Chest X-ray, AP view. Patient: 56 years old, sex F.
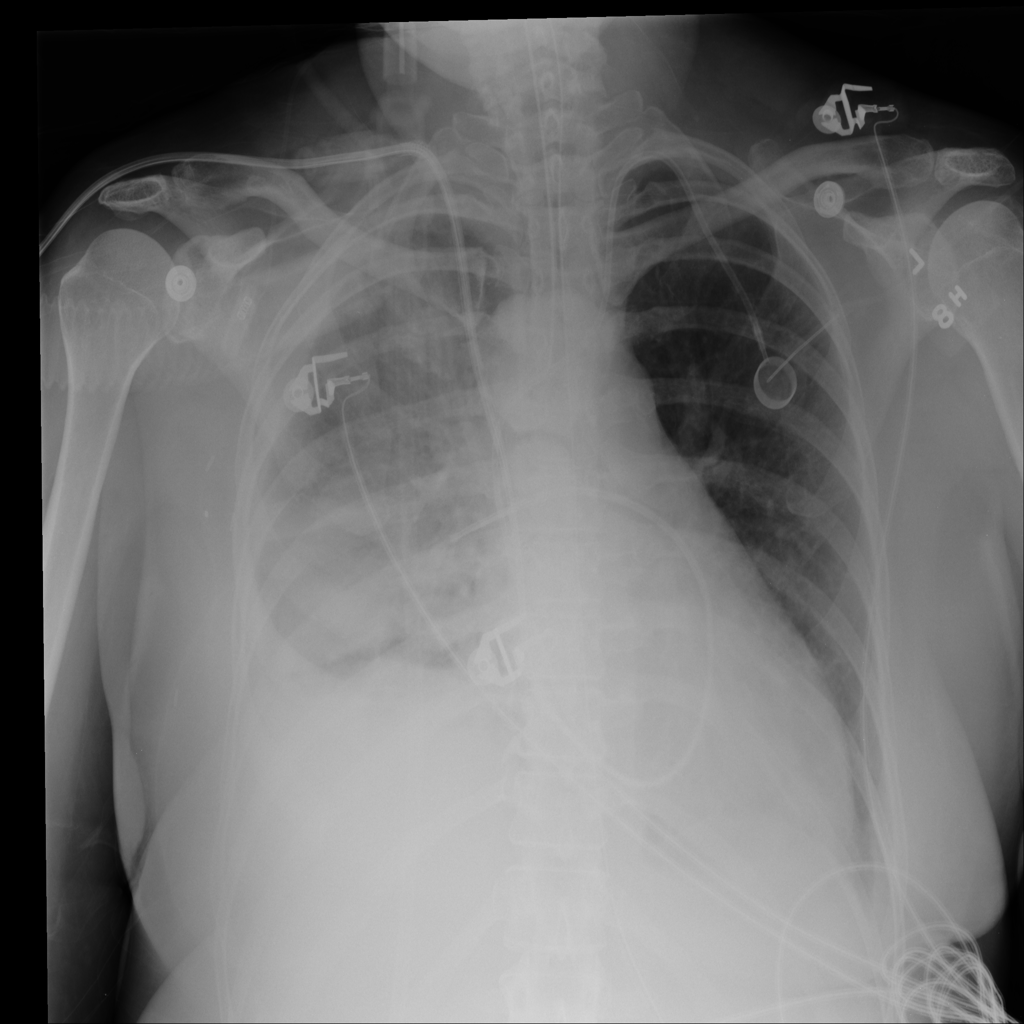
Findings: Infiltration